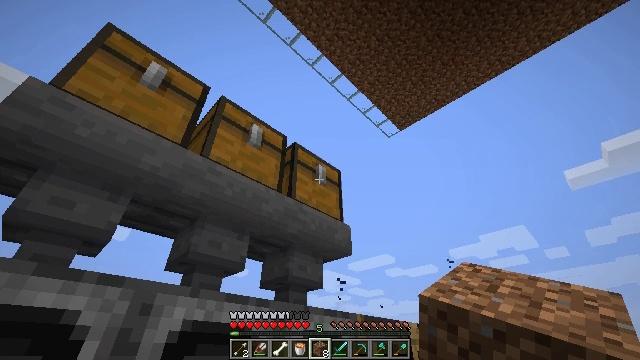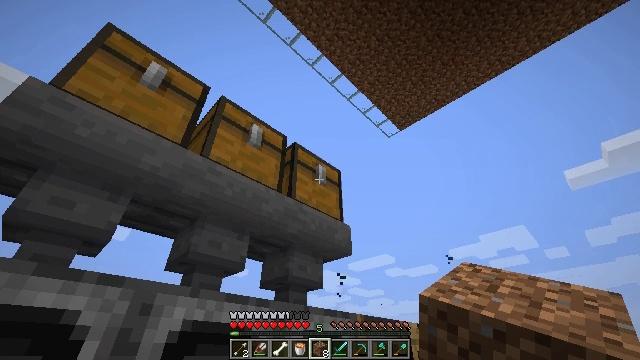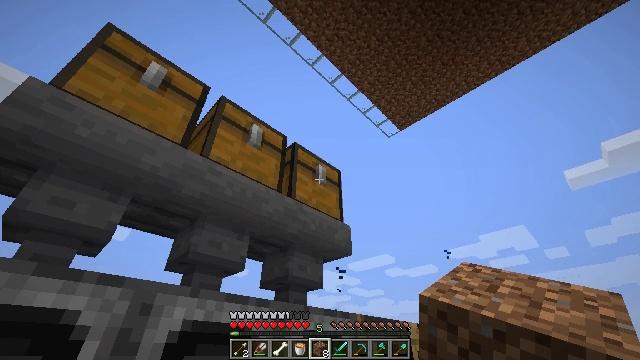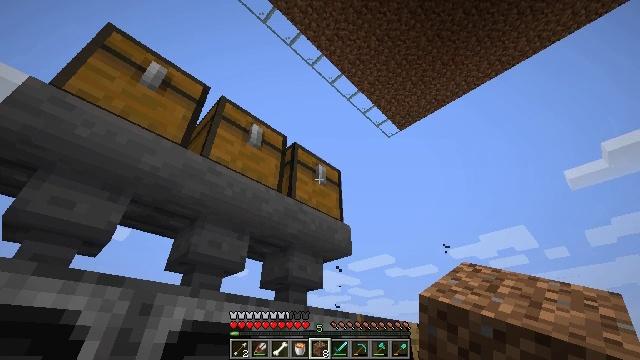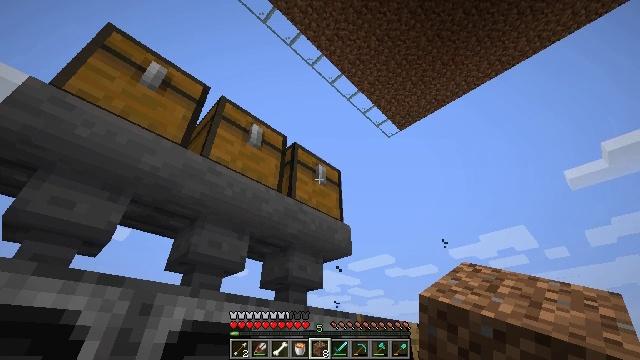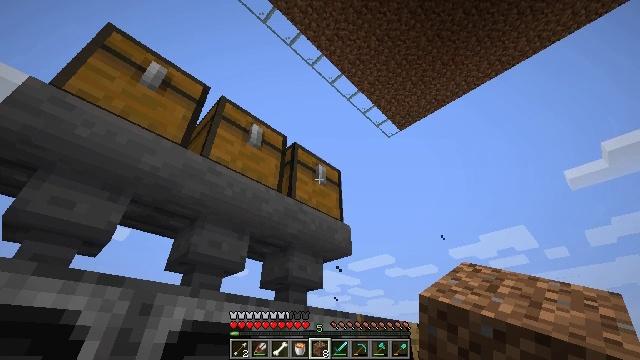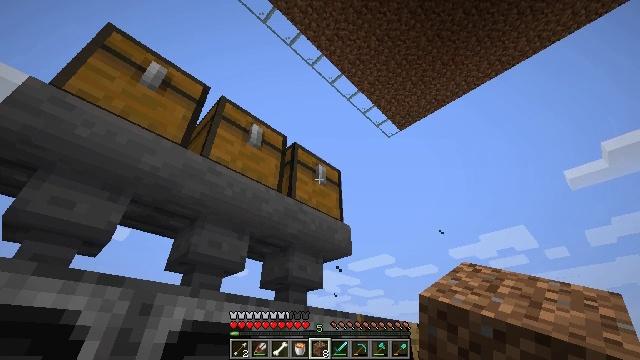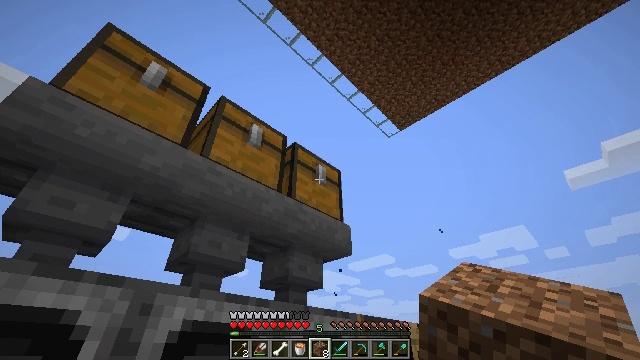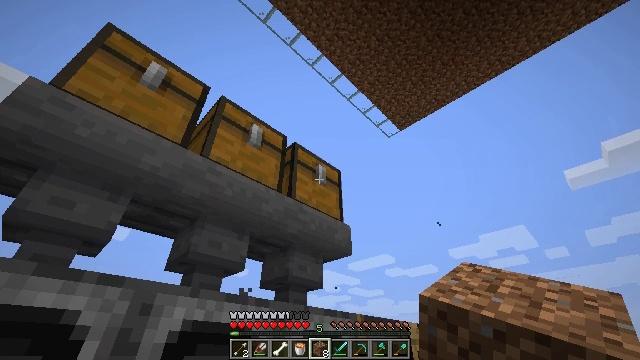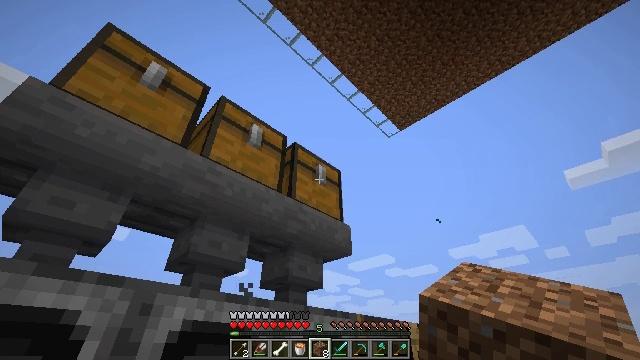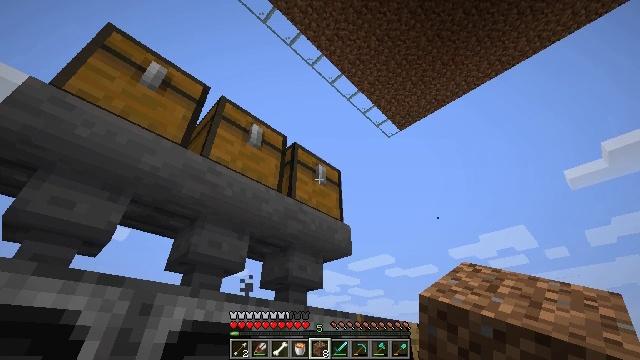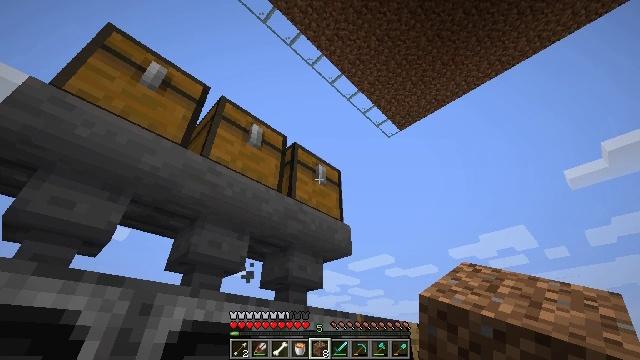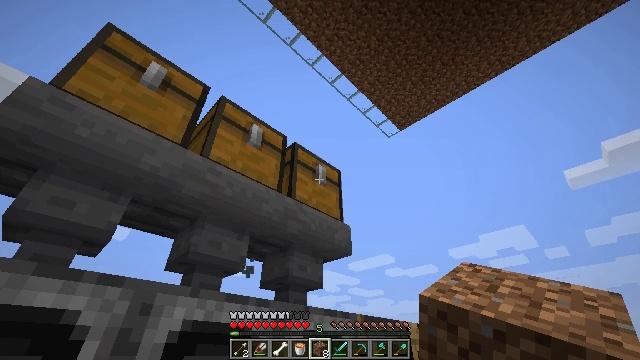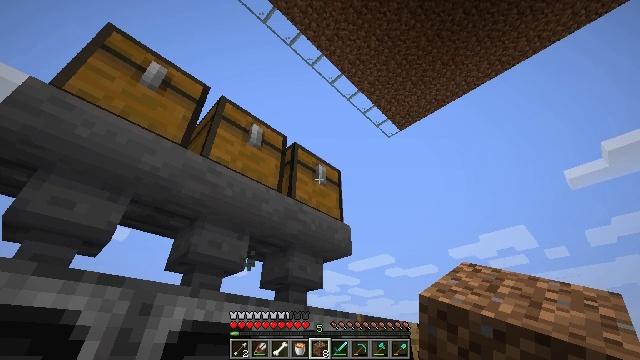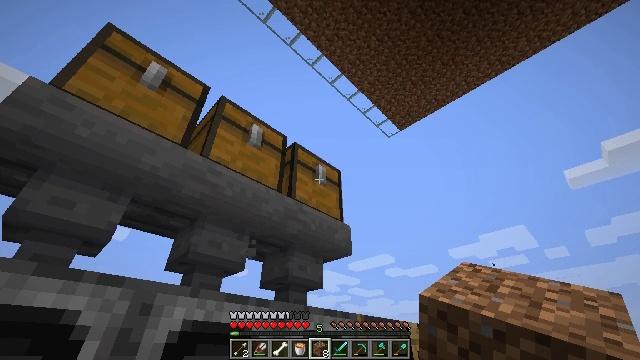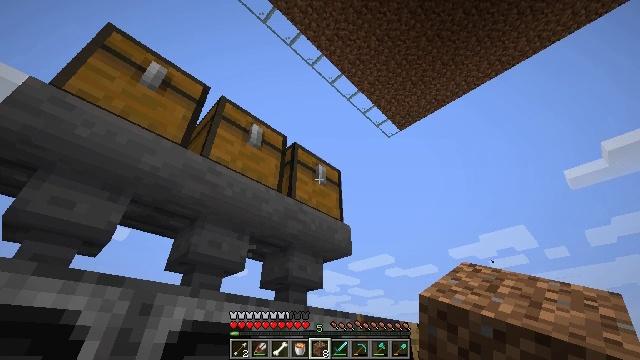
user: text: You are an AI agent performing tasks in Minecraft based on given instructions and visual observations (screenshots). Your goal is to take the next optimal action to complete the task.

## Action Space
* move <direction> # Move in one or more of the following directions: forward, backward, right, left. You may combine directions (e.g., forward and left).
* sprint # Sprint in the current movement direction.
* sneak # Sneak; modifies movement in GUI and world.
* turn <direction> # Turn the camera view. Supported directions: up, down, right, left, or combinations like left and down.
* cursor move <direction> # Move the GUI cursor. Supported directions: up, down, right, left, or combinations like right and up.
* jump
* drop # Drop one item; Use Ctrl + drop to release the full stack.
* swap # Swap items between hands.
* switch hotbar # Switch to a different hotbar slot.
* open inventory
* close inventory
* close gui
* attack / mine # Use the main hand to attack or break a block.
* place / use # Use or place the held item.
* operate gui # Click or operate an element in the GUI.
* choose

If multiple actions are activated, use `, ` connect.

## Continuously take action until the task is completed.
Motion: motion action
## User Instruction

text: Open your crafting table and make a redstone block.
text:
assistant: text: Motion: no_op
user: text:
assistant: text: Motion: no_op
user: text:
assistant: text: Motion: no_op
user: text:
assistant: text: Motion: no_op
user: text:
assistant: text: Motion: no_op
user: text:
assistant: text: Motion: no_op
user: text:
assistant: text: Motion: no_op
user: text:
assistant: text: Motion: no_op
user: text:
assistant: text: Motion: no_op
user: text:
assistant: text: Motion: no_op
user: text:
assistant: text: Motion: no_op
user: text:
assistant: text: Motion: no_op
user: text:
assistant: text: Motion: no_op
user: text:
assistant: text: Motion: no_op
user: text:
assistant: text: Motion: no_op
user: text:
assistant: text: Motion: no_op
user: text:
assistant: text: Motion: no_op
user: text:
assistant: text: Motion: no_op
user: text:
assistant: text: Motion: no_op
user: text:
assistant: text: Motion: no_op
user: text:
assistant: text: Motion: no_op
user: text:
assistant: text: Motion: no_op
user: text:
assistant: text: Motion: no_op
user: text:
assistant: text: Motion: no_op
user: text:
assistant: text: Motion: no_op
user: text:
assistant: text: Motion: no_op
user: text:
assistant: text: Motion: no_op
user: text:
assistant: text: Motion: no_op
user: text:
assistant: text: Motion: no_op
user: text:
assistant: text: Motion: no_op